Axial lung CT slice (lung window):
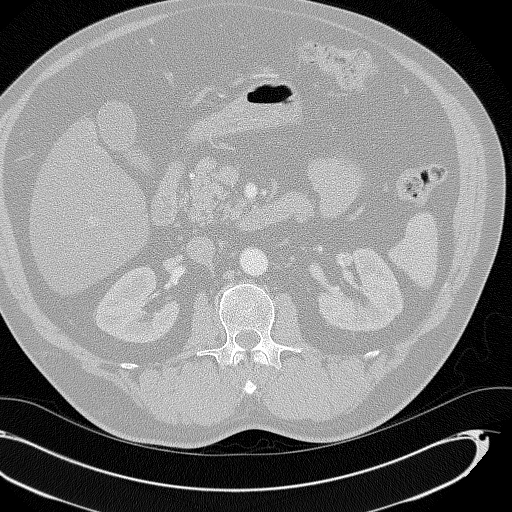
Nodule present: no